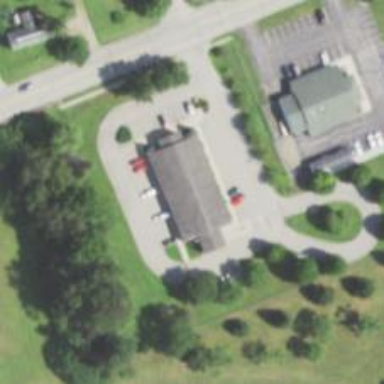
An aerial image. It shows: Post office.